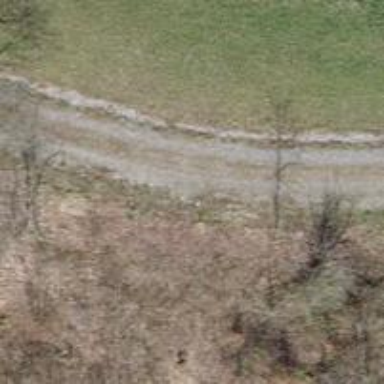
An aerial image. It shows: Gravel track with grade3 tracktype.